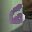
Label: 6